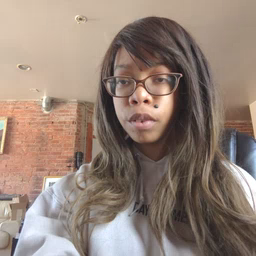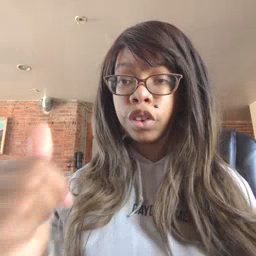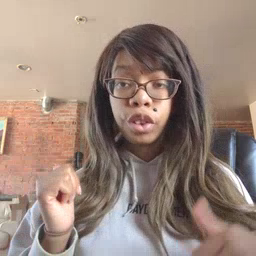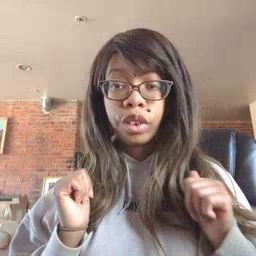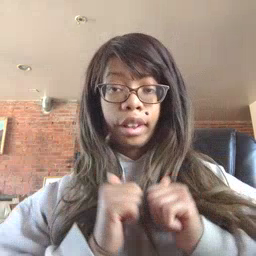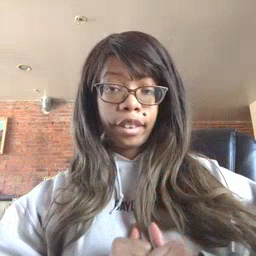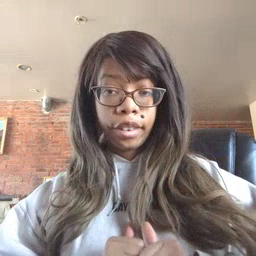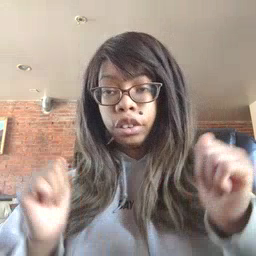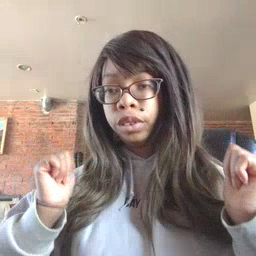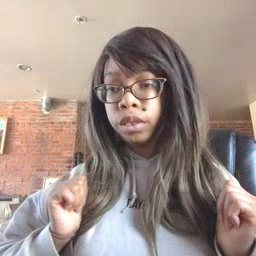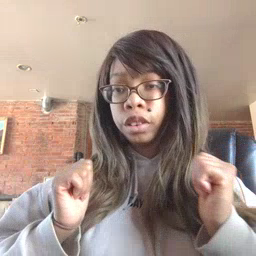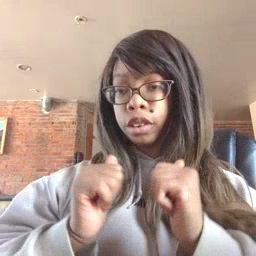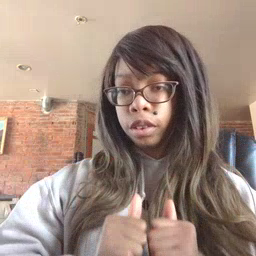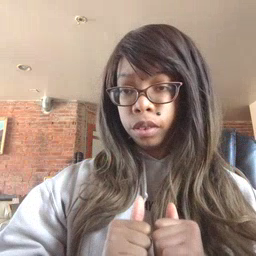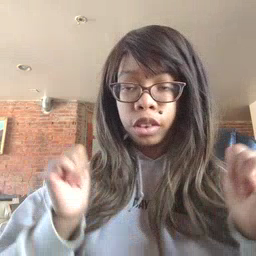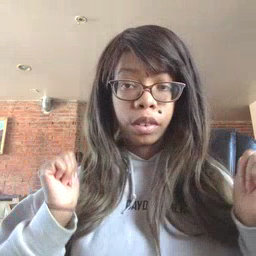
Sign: jacket